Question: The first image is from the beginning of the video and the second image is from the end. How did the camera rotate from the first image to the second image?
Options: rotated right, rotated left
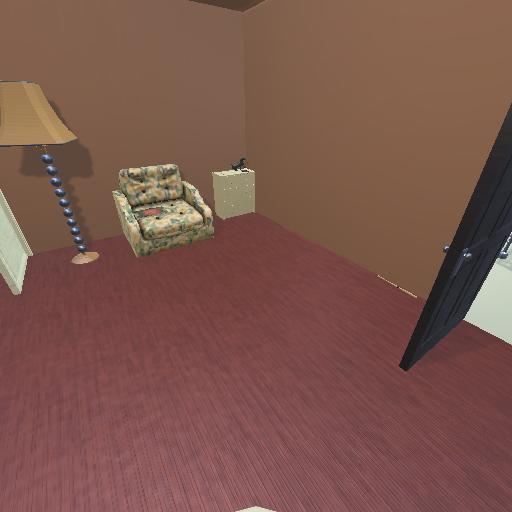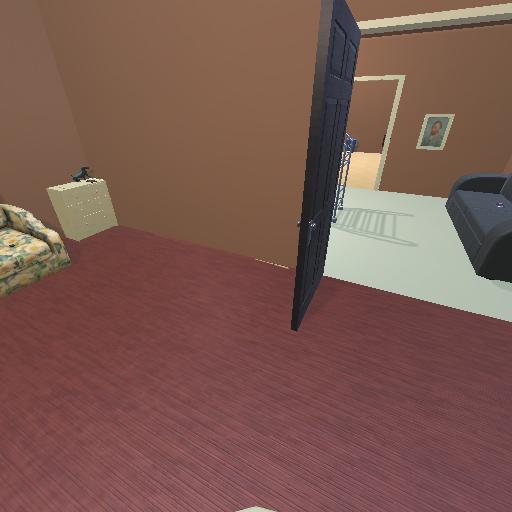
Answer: rotated right